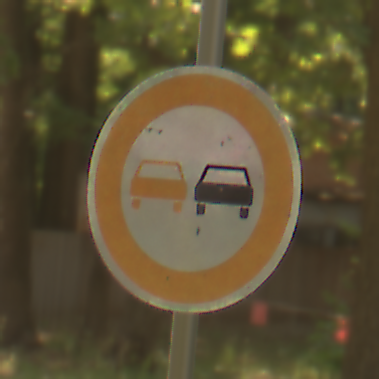
Verkehrszeichen: Ueberholverbot
Umgebung: Outdoor, Nature
Tageszeit: Midday
Wetter: PartlyCloudy
Licht: Natural
Jahreszeit: NotSpecified
Kontrast: LowContrast